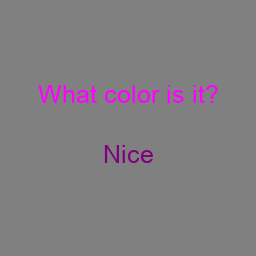
Color: purple
Background color: gray
Question text color: magenta